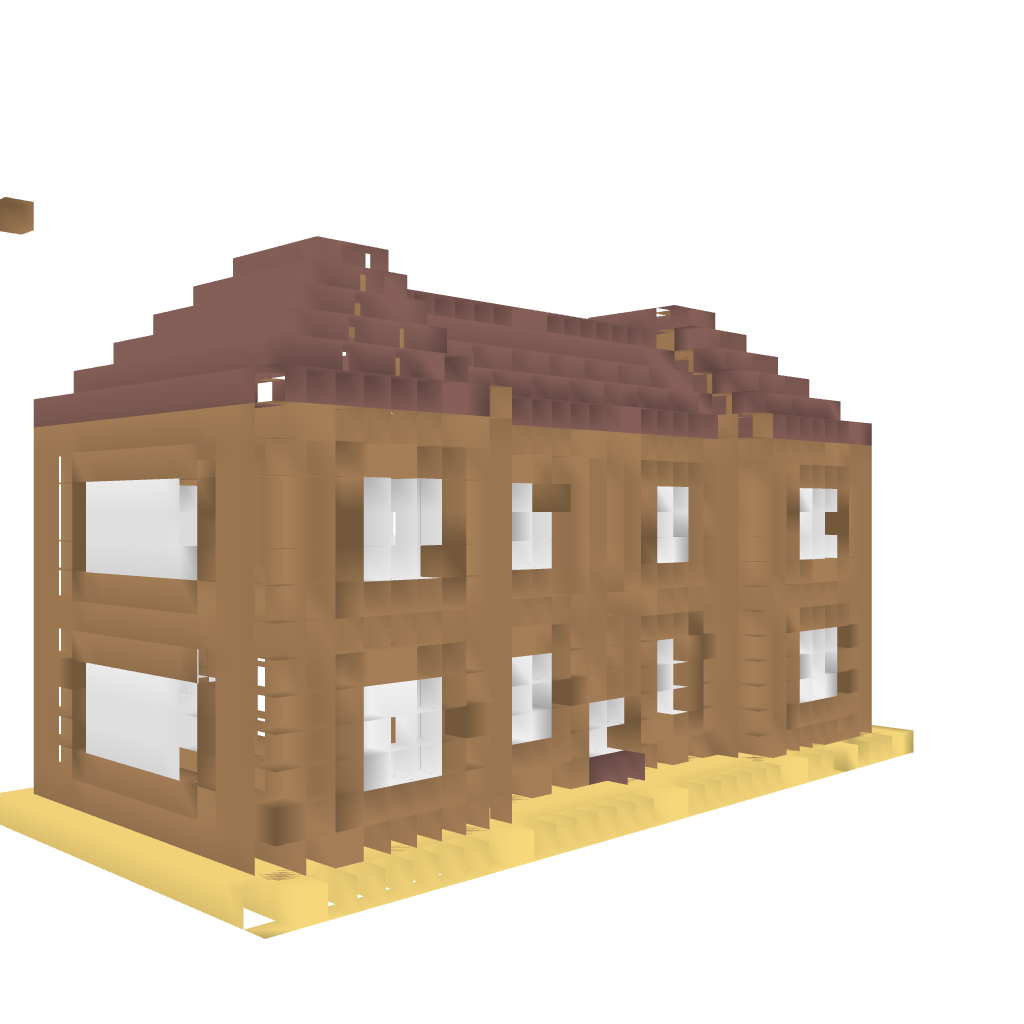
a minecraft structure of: OlimpusHD3 high quality